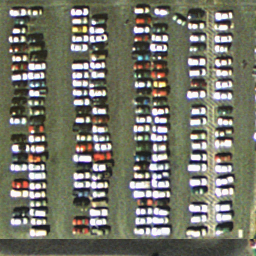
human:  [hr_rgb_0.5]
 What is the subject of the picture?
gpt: parking lot